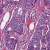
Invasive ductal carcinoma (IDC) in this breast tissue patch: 1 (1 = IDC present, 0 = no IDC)